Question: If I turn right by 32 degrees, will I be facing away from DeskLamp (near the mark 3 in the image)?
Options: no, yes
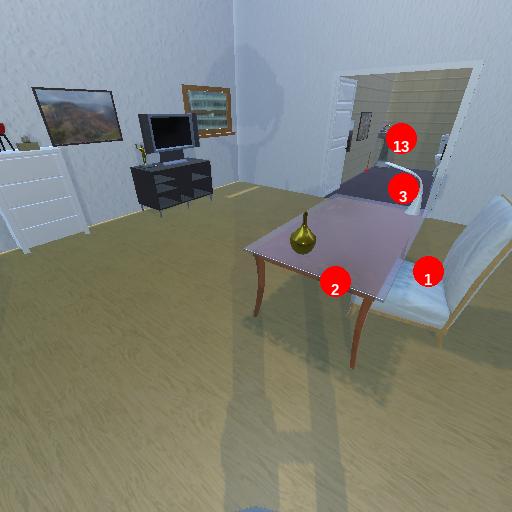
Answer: no